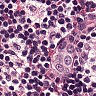
Metastatic tissue present: no